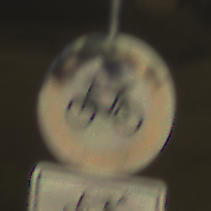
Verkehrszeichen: VerbotRadverkehr
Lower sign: EinspurigeFahrzeugeFrei4
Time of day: SunriseSunset
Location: Outdoor (Nature)
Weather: Clear
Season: NotSpecified
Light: Natural